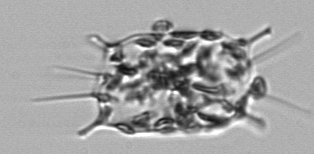
Label: Odontella